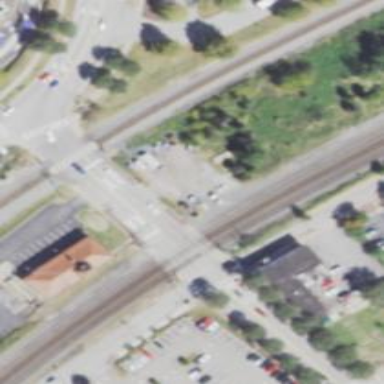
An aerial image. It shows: Railway level crossing.